Field crop: tomato
Growth stage: 1
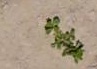
Species: portulaca